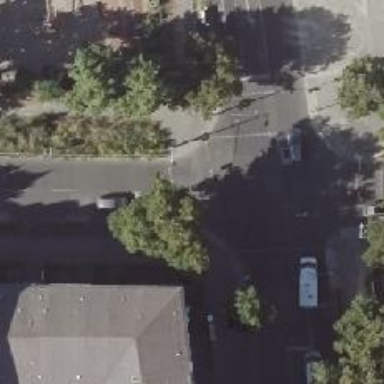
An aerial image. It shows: Asphalt footway with crossing equipped with traffic signals.